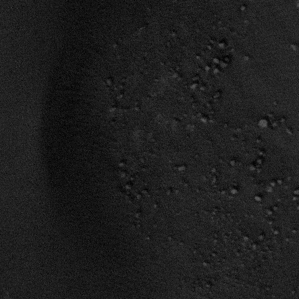
Label: frost